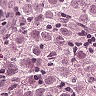
Metastatic tissue present: yes